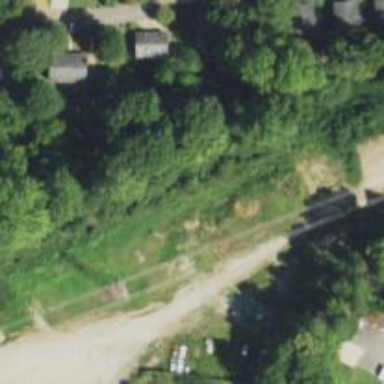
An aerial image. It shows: Disused railway.